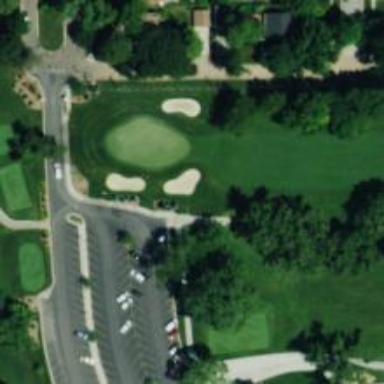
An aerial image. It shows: Golf cartpath that is also road path.